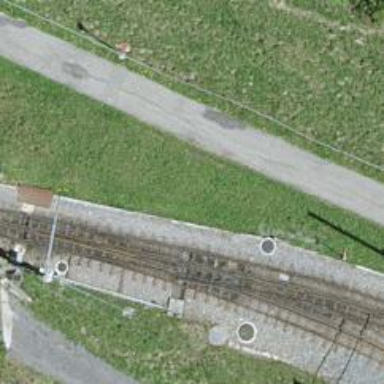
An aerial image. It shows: Railway switch.